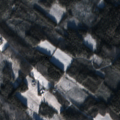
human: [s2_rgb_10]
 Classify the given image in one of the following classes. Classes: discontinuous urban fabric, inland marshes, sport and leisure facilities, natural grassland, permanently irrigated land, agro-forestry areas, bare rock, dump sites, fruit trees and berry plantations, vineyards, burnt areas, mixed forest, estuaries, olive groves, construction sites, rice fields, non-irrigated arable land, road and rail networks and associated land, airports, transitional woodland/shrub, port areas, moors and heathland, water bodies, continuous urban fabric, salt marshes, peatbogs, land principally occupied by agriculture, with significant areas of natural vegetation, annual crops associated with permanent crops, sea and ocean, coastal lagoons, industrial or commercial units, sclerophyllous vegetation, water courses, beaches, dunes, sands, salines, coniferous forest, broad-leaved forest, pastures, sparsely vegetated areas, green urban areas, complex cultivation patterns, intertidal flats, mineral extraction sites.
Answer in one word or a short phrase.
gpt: non-irrigated arable land, coniferous forest, mixed forest